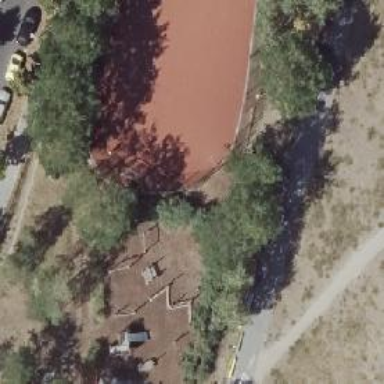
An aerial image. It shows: Footway with surface made of woodchips.